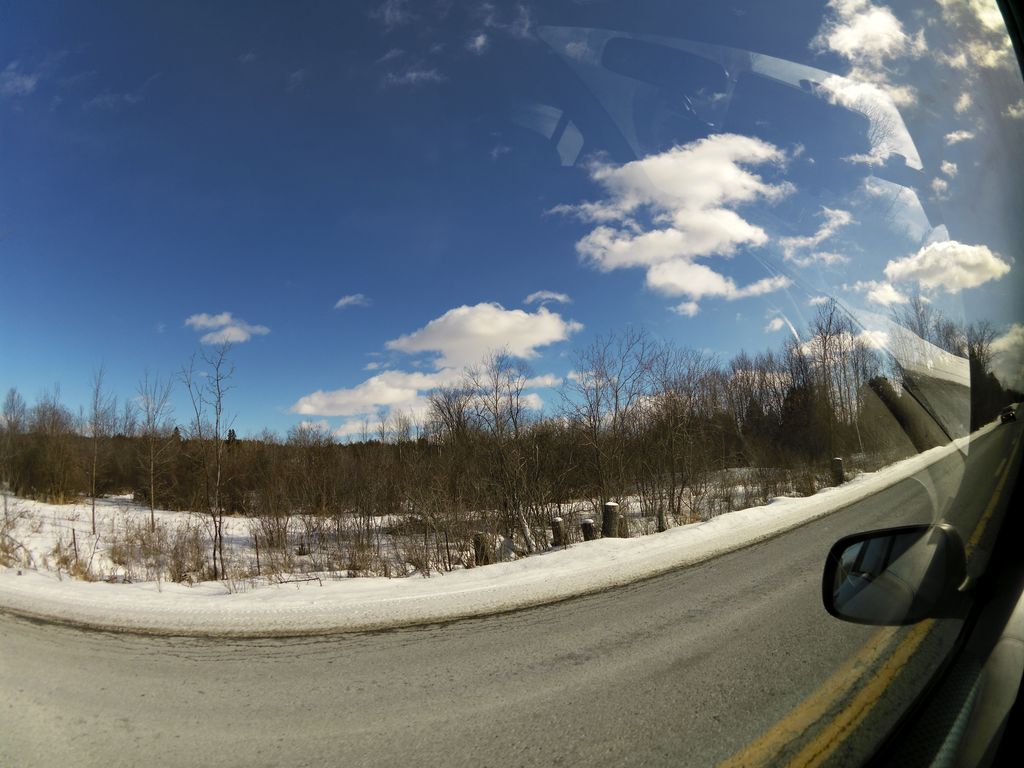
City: ottawa-gatineau